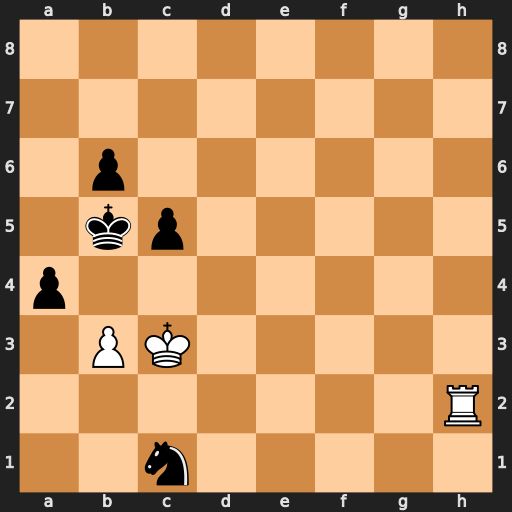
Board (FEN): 8/8/1p6/1kp5/p7/1PK5/7R/2n5
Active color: w
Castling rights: -
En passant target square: -
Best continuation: bxa4+ Kxa4 Rc2 Nb3 Ra2+ Kb5 Kxb3